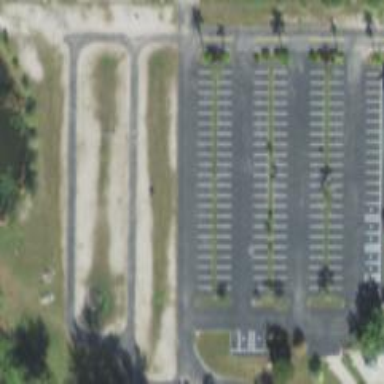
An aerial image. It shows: Parking area with asphalt and grass surface.